Field crop: maize
Growth stage: 2
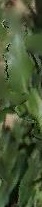
Species: maize